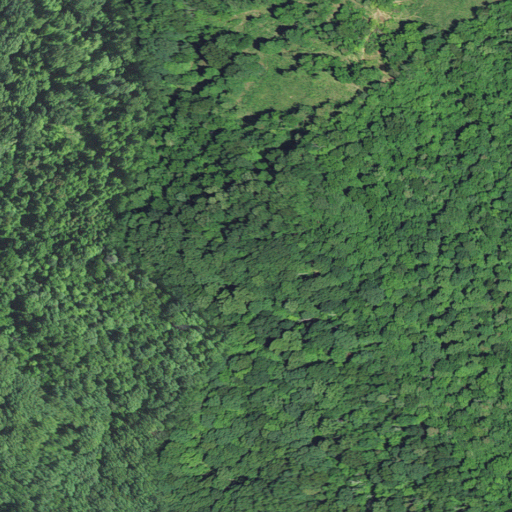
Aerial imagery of mountain in West Virginia named Velvet Knob containing only deciduous forest